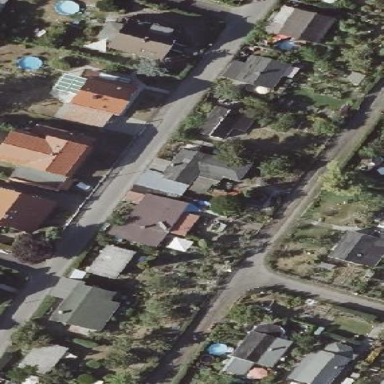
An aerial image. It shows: Shed.